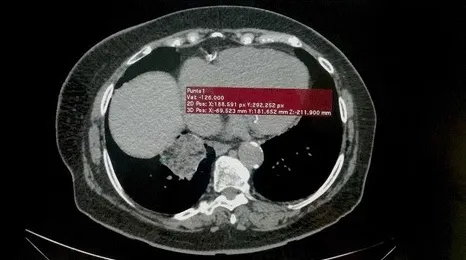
Thoracic CT at the first medical consultation.
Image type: radiology (ct)